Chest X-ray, PA view. Patient: 70 years old, sex M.
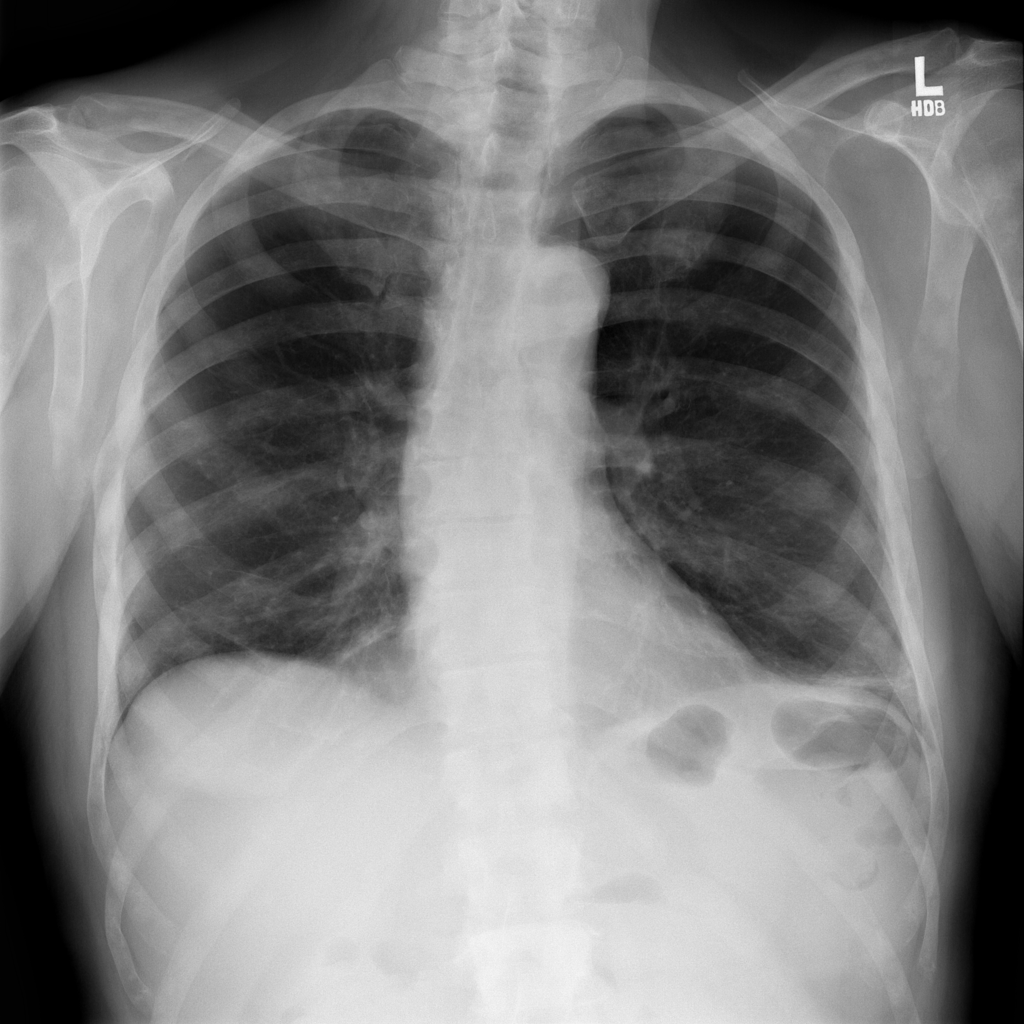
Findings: Atelectasis